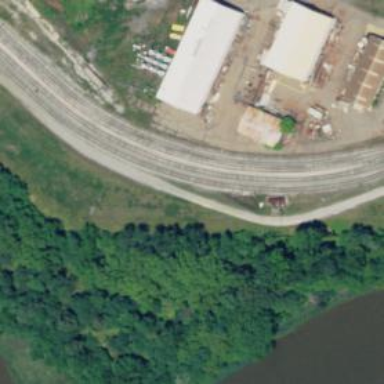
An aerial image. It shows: Railway yard used for servicing trains.